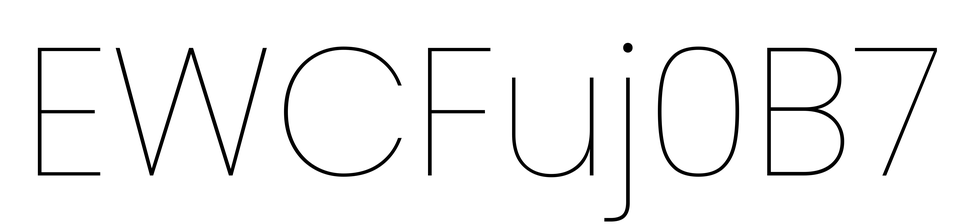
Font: Poppins-Thin